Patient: sex F, age 56
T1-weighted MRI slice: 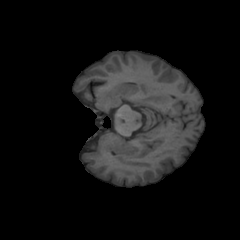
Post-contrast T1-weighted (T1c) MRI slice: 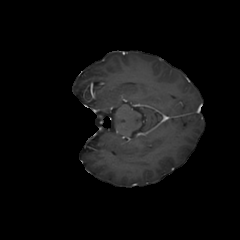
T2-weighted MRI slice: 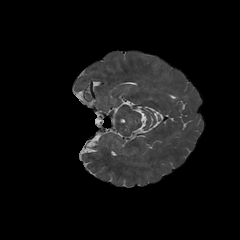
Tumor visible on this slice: no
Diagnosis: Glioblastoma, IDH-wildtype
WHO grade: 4